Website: home-depot
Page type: payment
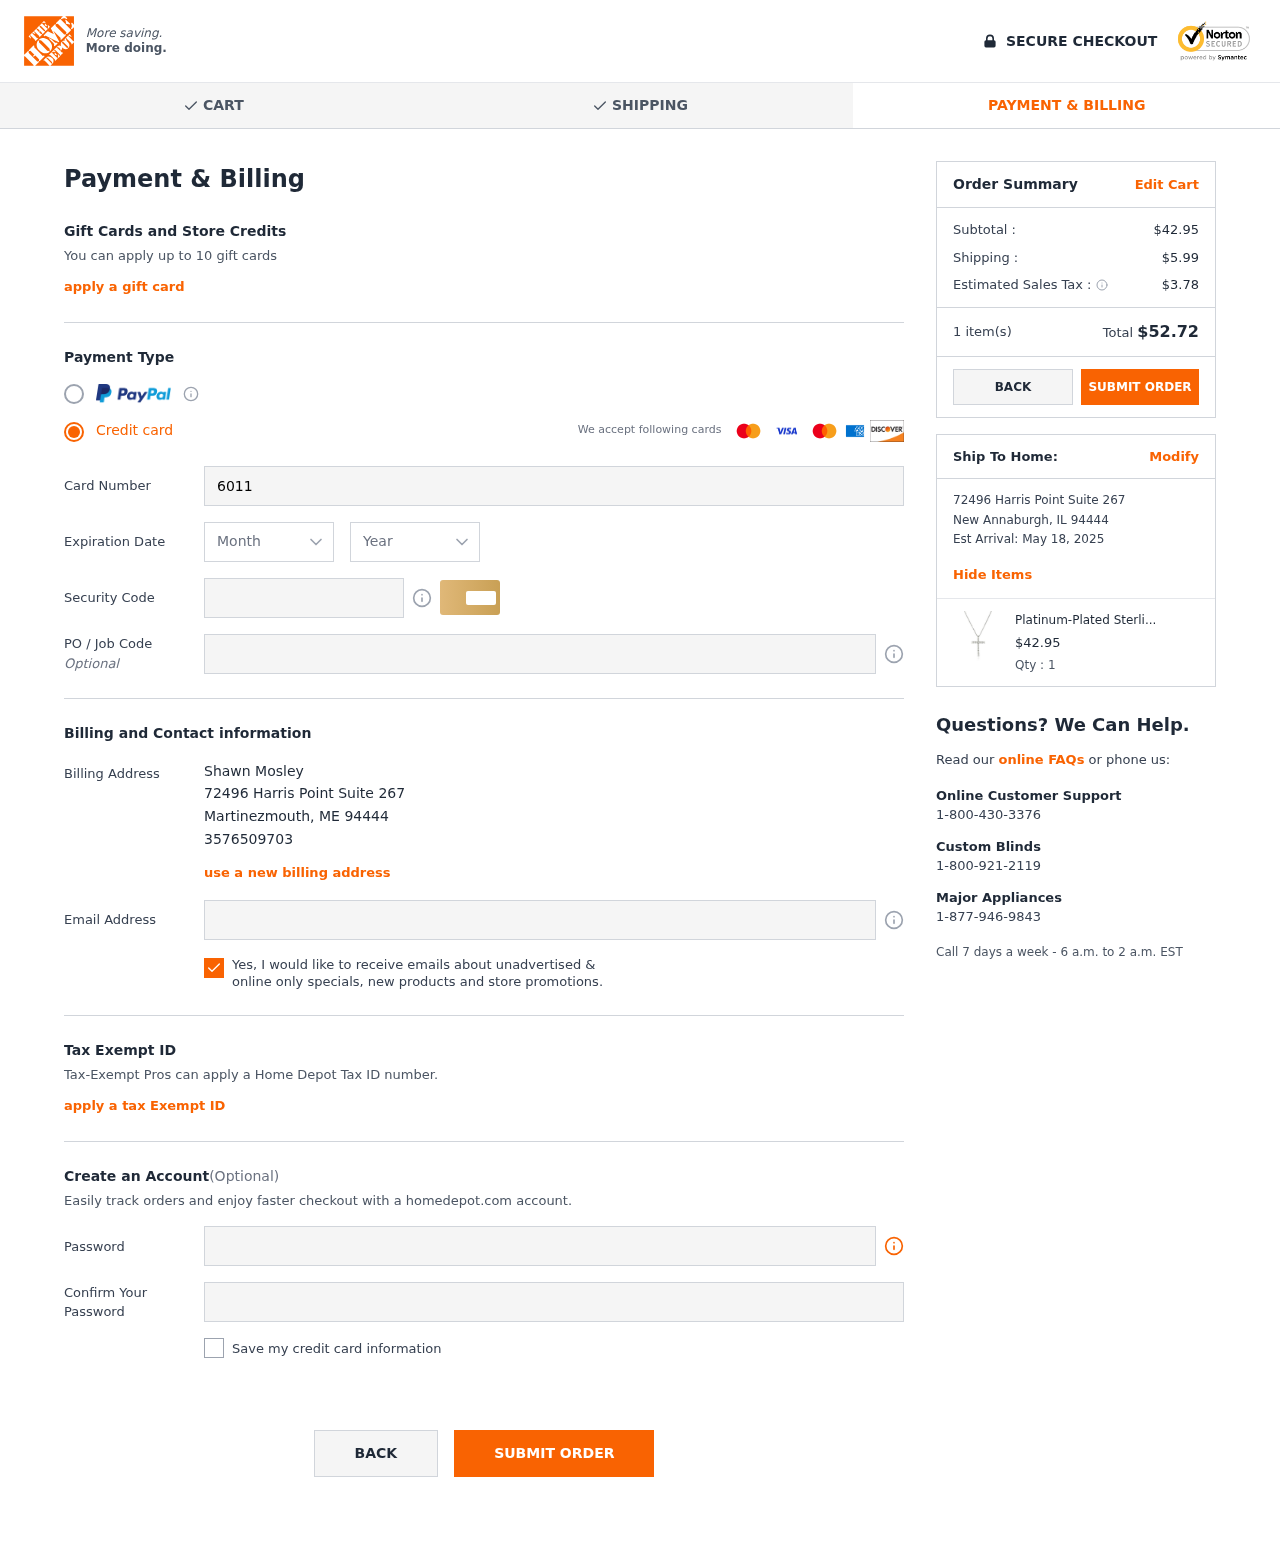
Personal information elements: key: PII_CARD_CVV
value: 273
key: PII_CARD_EXPIRY_MONTH
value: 02
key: PII_CARD_EXPIRY_YEAR
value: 27
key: PII_CARD_NUMBER
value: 6011 7071 3801 7870
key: PII_CITY
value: Martinezmouth
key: PII_CITY2
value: New Annaburgh
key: PII_EMAIL
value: shawn.mosley@hotmail.com
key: PII_FULLNAME
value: Shawn Mosley
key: PII_PHONE
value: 3576509703
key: PII_POSTCODE
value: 94444
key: PII_POSTCODE2
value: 94444
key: PII_STATE_ABBR
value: ME
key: PII_STATE_ABBR2
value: IL
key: PII_STREET
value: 72496 Harris Point Suite 267
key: PII_STREET2
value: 72496 Harris Point Suite 267
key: PII_POSTCODE_FULL
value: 94444
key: PII_POSTCODE_NUMERIC
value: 94444
Product elements: key: PRODUCT1_NAME
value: Platinum-Plated Sterling Silver Cross Pendant Necklace set with Swarovski Zirconia (2 cttw), 18"
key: PRODUCT1_PRICE
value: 42.95
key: PRODUCT1_QUANTITY
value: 1
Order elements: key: ORDER_SUBTOTAL
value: $42.95
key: ORDER_SHIPPING_COST
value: $5.99
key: ORDER_TAX
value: $3.78
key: ORDER_NUM_ITEMS
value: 1 item(s)
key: ORDER_TOTAL
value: $52.72
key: ORDER_DELIVERY_DATE
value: May 18, 2025